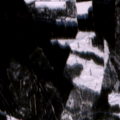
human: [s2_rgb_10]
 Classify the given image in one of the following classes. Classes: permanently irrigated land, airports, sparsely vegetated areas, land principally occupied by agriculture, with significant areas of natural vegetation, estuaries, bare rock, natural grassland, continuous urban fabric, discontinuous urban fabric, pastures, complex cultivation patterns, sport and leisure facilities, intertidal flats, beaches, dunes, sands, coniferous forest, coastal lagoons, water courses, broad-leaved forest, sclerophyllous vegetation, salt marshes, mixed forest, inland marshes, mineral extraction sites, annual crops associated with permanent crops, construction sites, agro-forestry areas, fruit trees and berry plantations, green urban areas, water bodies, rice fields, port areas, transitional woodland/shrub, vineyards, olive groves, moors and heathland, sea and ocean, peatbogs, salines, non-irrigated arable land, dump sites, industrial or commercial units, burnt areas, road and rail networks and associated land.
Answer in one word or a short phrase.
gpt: land principally occupied by agriculture, with significant areas of natural vegetation, coniferous forest, mixed forest